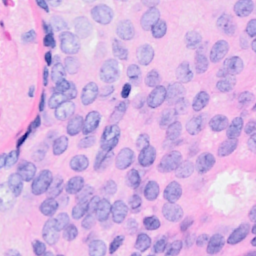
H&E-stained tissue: Breast